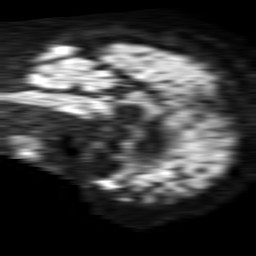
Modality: TRACE
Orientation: sagittal
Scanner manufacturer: philips
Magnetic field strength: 1.5 T
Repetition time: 4.6 s
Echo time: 0.08631 s